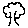
Label: tree